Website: walmart
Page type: customer-info-address
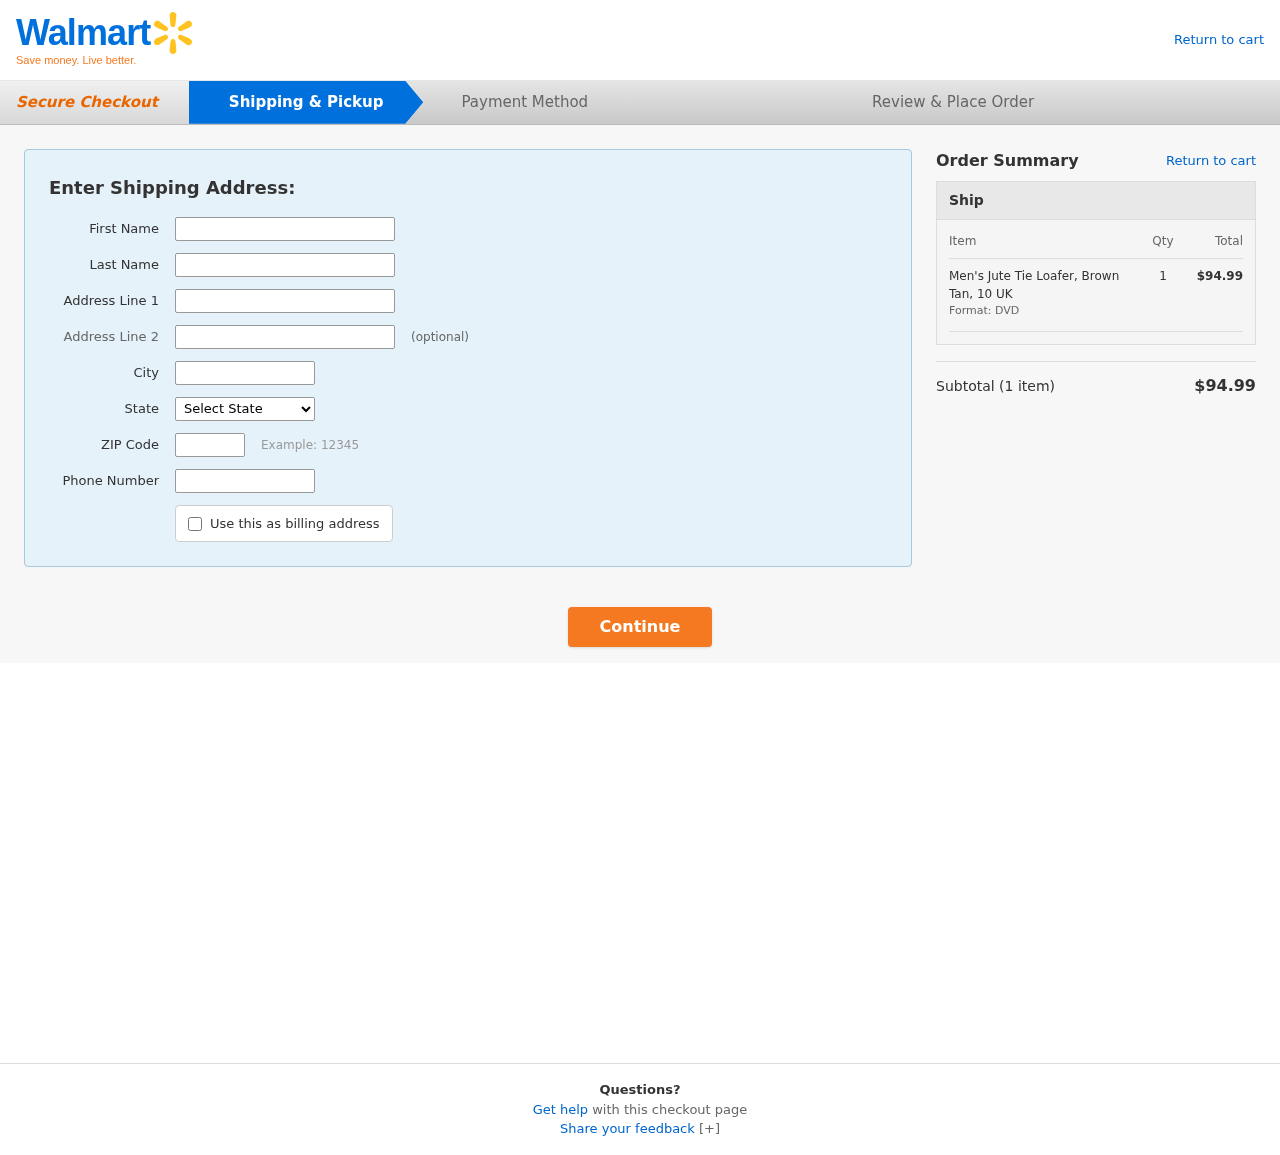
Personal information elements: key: PII_CITY
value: New Larryfurt
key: PII_FIRSTNAME
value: Kenneth
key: PII_LASTNAME
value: Rogers
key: PII_PHONE
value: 8959390084
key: PII_POSTCODE
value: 43402
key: PII_STATE
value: Alaska
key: PII_STREET
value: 56755 Leon Hollow
Product elements: key: PRODUCT1_NAME
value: Men's Jute Tie Loafer, Brown Tan, 10 UK
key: PRODUCT1_QUANTITY
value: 1
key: PRODUCT1_LINE_TOTAL
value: $94.99
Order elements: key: ORDER_NUM_ITEMS
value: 1
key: ORDER_SUBTOTAL
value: $94.99